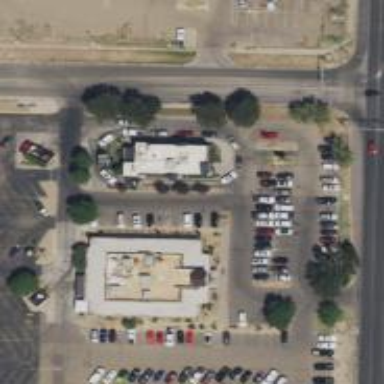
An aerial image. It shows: Parking space.